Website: bh-photo
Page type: address-validator
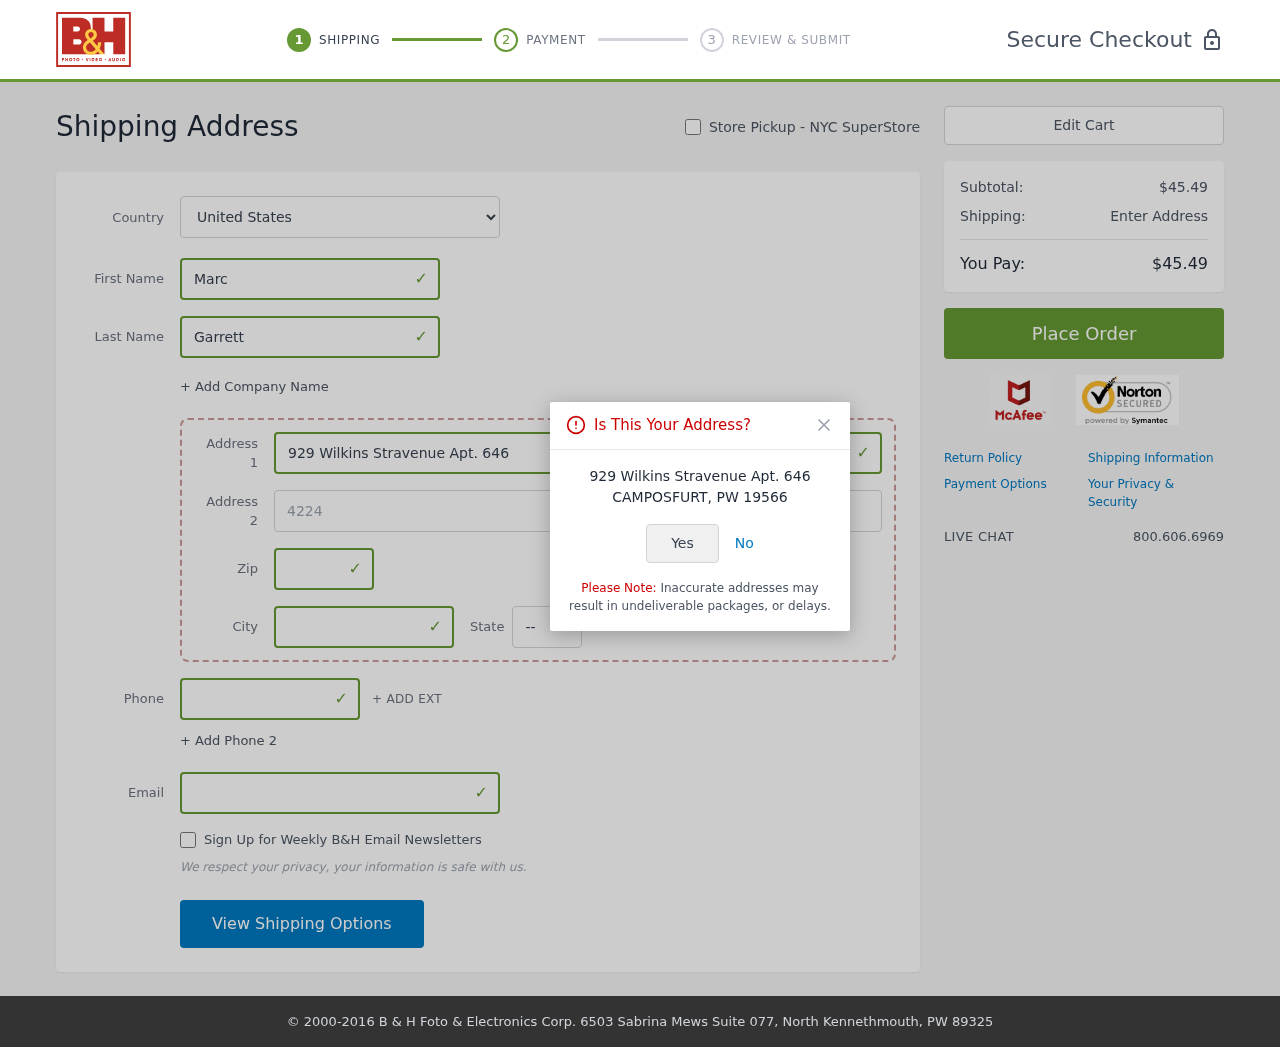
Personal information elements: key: PII_CITY
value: Camposfurt
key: PII_COUNTRY
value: United States
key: PII_EMAIL
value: marcgarrett@hotmail.com
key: PII_FIRSTNAME
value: Marc
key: PII_LASTNAME
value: Garrett
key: PII_PHONE
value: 8213140122
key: PII_POSTCODE
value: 19566
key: PII_STATE_ABBR
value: PW
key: PII_STREET
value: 929 Wilkins Stravenue Apt. 646
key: PII_STREET2
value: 42240 Joan Oval
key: PII_CITY_CONFIRM
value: CAMPOSFURT
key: PII_STATE
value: PW
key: PII_POSTCODE_FULL
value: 19566
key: PII_POSTCODE_NUMERIC
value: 19566
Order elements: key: ORDER_SUBTOTAL
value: $45.49
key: ORDER_TOTAL
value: $45.49